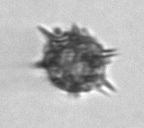
Label: Dictyocha